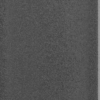
Label: dusty